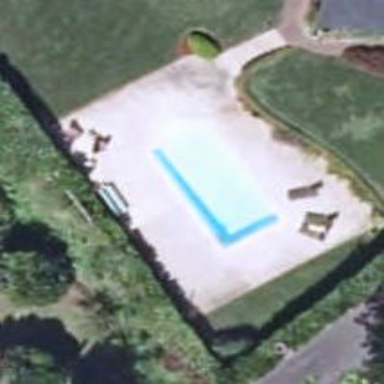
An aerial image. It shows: Swimming pool located in leisure land.